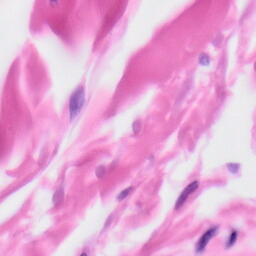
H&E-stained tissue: Skin